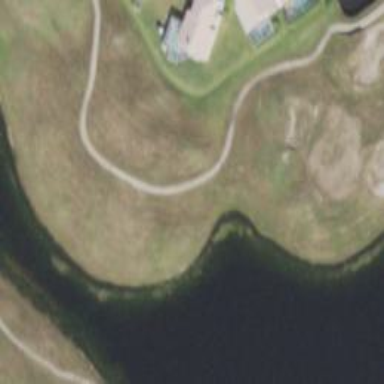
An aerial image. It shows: Road that is also golf cart path.